Question: I'm having trouble understanding the usage of 'transformPage()' method in 'PageTransformer' class.
Take the Official ZoomOut Transformer as an example:
'''
public void transformPage(View view, float position) {
int pageWidth = view.getWidth();
int pageHeight = view.getHeight();
if (position < -1) { // [-Infinity,-1)
// This page is way off-screen to the left.
view.setAlpha(0);
} else if (position <= 1) { // [-1,1]
// Modify the default slide transition to shrink the page as well
float scaleFactor = Math.max(MIN_SCALE, 1 - Math.abs(position));
float vertMargin = pageHeight * (1 - scaleFactor) / 2;
float horzMargin = pageWidth * (1 - scaleFactor) / 2;
if (position < 0) {
view.setTranslationX(horzMargin - vertMargin / 2);
} else {
view.setTranslationX(-horzMargin + vertMargin / 2);
}
// Scale the page down (between MIN_SCALE and 1)
view.setScaleX(scaleFactor);
view.setScaleY(scaleFactor);
// Fade the page relative to its size.
view.setAlpha(MIN_ALPHA +
(scaleFactor - MIN_SCALE) /
(1 - MIN_SCALE) * (1 - MIN_ALPHA));
} else { // (1,+Infinity]
// This page is way off-screen to the right.
view.setAlpha(0);
}
}
'''
I understand we need to consider two views, one is on left(-1--0) and the other on right hand side(0--1)
but i dont understand the view.setTranslationX() usage, seems like even if i delete those lines of code, see the pics I upload(also I delete the scaling code, as you can see there are even overlapping)

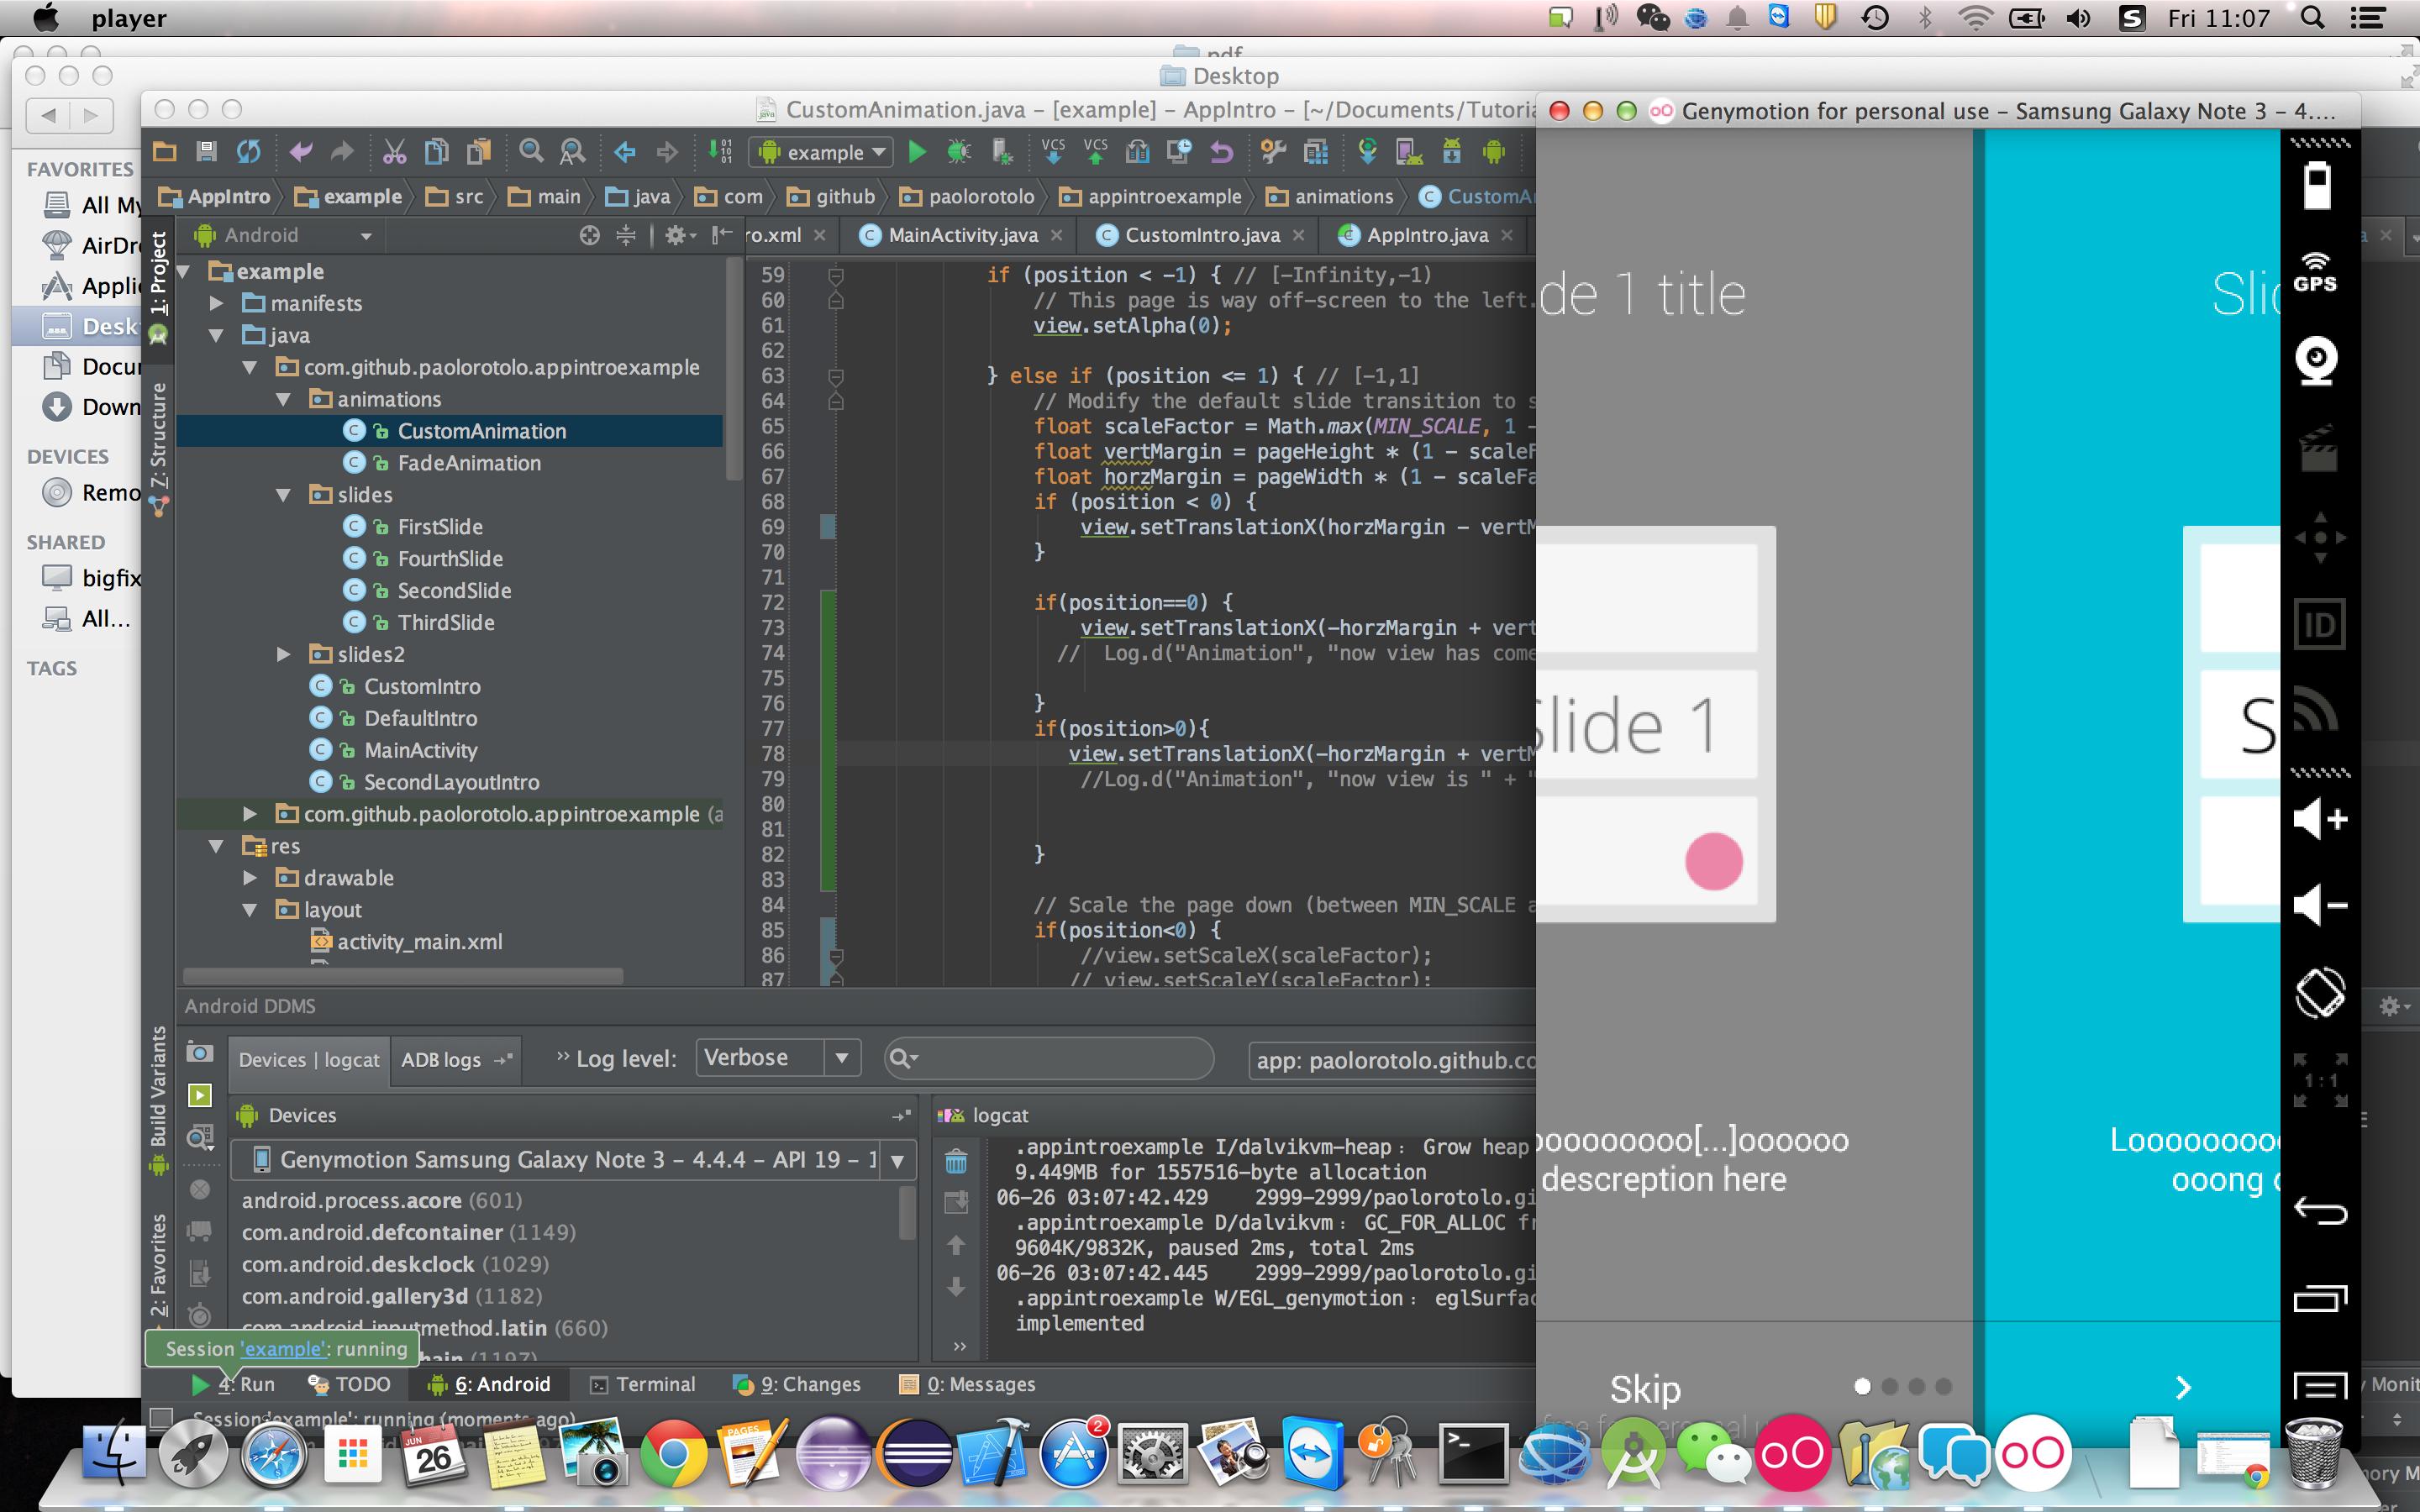
Answer: 'view.setTranslationX()' adds a shift to initial position of the page inside ViewPager. By default pages just go side-by-side. This code:
'''
if (position < 0) {
view.setTranslationX(horzMargin - vertMargin / 2);
} else {
view.setTranslationX(-horzMargin + vertMargin / 2);
}
'''
makes them slightly overlaps. Page from the left of the center of ViewPager ('position = 0') is shifted to the right and vise versa.